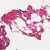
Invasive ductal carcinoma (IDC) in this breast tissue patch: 0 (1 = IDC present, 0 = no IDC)